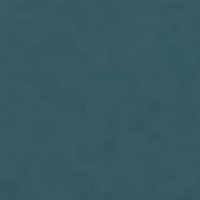
EUNIS habitat code: 14
Species observed at this site:
Clinopodium vulgare